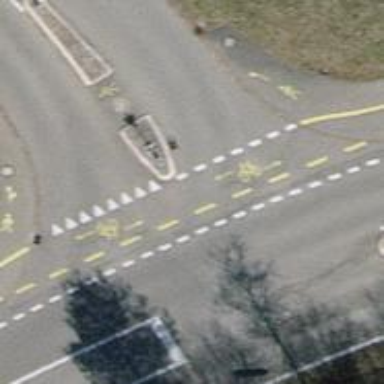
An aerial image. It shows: Marked crossing on asphalt cycleway road.